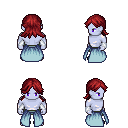
a pixel art fantasy rpg character, male body template, dark elf, purple skin, overskirt, teal pants, brunette loose hair, white cloth bracers, ghillies, four views (front, back, left, right), 2x2 character sprite sheet, small pixel art, hard edges, no anti-aliasing